Aerial crown-view tile of a tropical tree (Barro Colorado Island, Panama), acquired 20240813:
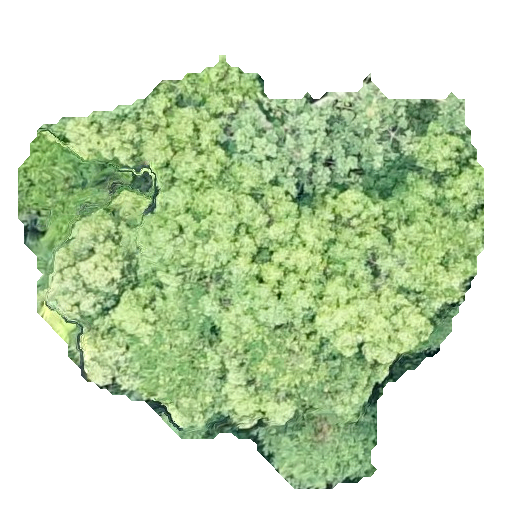
Species: Ocotea leptobotra
GBIF accepted scientific name: Ocotea leptobotra
Crown area: 210.097 m²